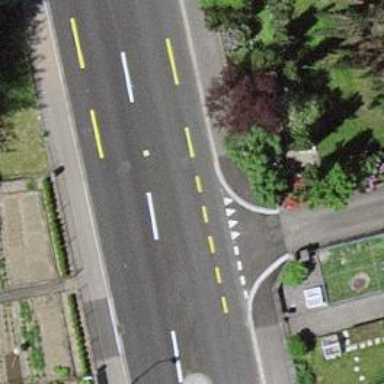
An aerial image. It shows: Unmarked crossing on the road.